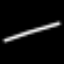
Label: line